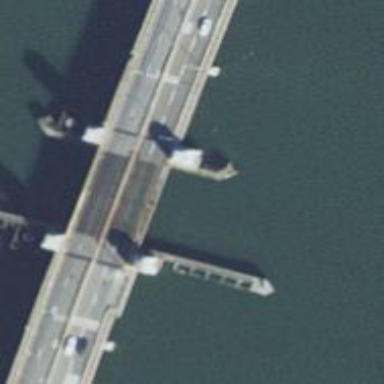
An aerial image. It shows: Bascule movable bridge on trunk highway.